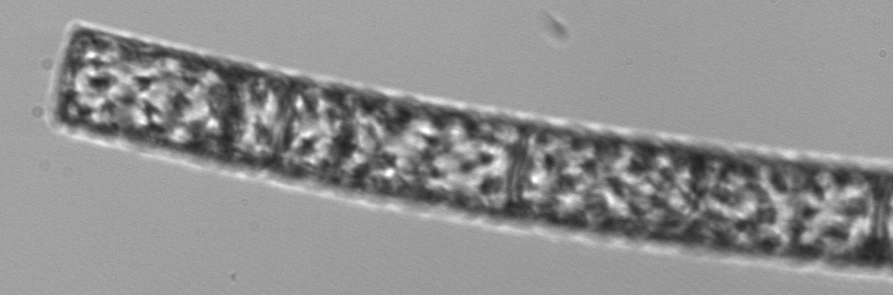
Label: Guinardia_flaccida